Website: lowes
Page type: billing-address
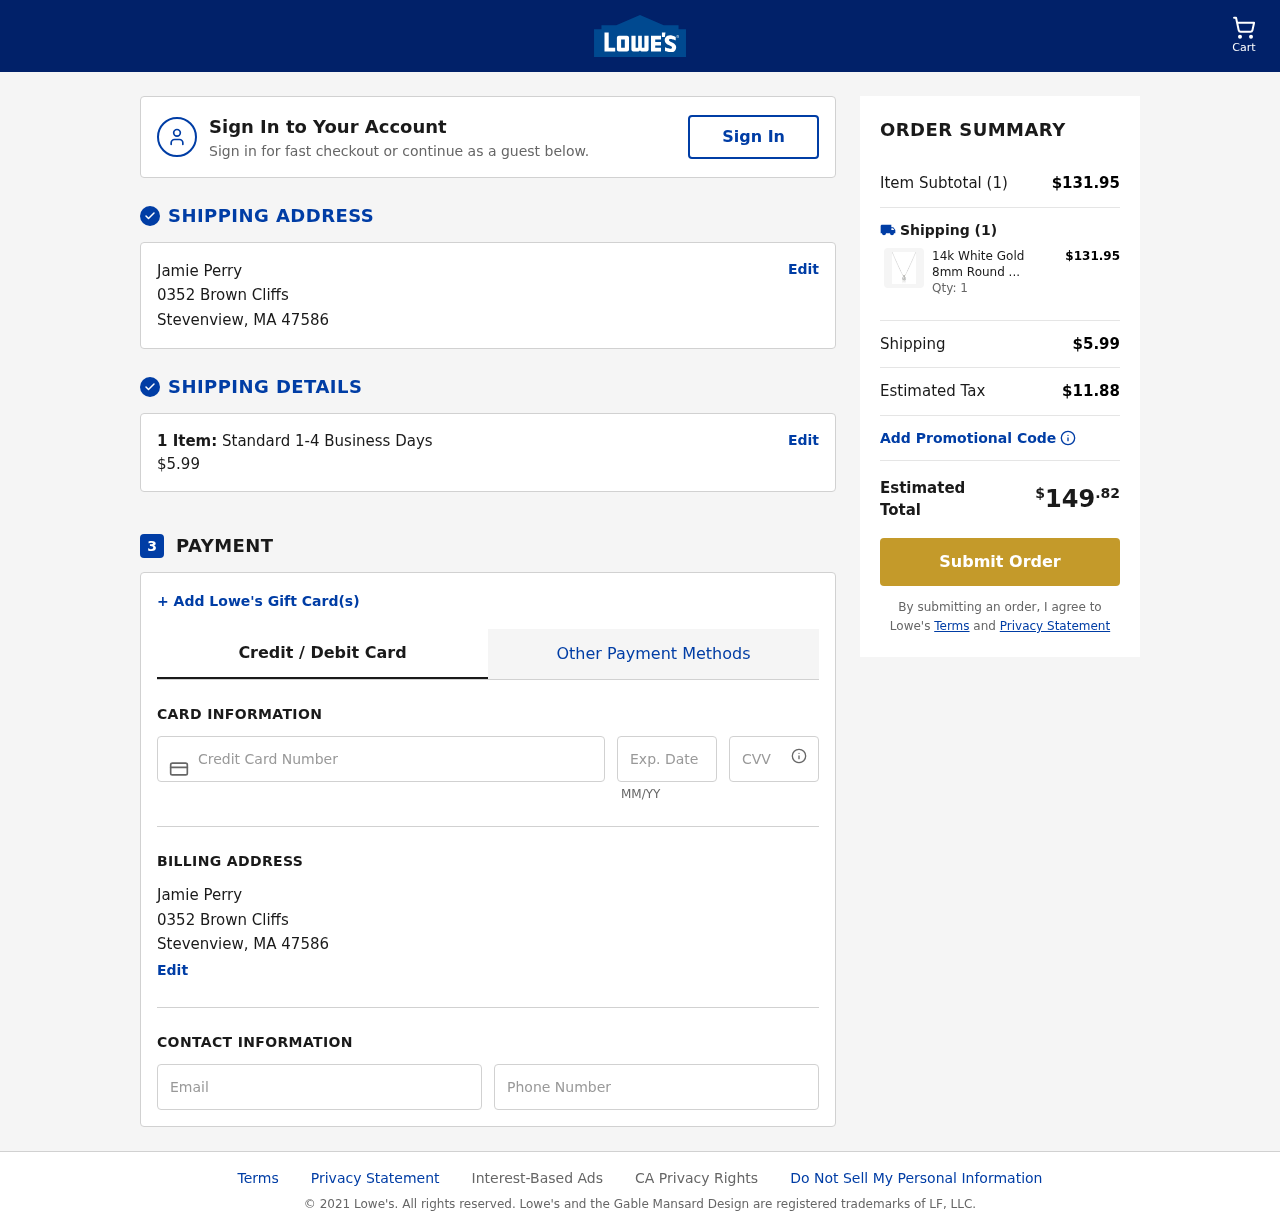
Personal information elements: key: PII_CARD_CVV
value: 141
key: PII_CARD_EXPIRY
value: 04/28
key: PII_CARD_NUMBER
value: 4897 0125 6252 3533
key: PII_CITY
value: Stevenview
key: PII_EMAIL
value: jamie.perry@gmail.com
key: PII_FULLNAME
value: Jamie Perry
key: PII_PHONE
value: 9872043087
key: PII_POSTCODE
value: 47586
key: PII_STATE_ABBR
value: MA
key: PII_STREET
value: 0352 Brown Cliffs
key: PII_FULLNAME2
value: Jamie Perry
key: PII_CITY2
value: Stevenview
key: PII_STATE_ABBR2
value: MA
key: PII_POSTCODE_FULL
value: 47586
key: PII_POSTCODE_NUMERIC
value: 47586
Product elements: key: PRODUCT1_NAME
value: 14k White Gold 8mm Round Cubic Zirconia Solitaire Pendant Necklace (2 carat, Diamond Equivalent), 18
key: PRODUCT1_PRICE
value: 131.95
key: PRODUCT1_QUANTITY
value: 1
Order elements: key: ORDER_NUM_ITEMS
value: Cart
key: ORDER_NUM_ITEMS
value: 1 Item:
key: ORDER_NUM_ITEMS
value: Item Subtotal (1)
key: ORDER_SHIPPING_COST
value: $5.99
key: ORDER_SUBTOTAL
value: $131.95
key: ORDER_TAX
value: $11.88
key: ORDER_TOTAL
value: $149.82